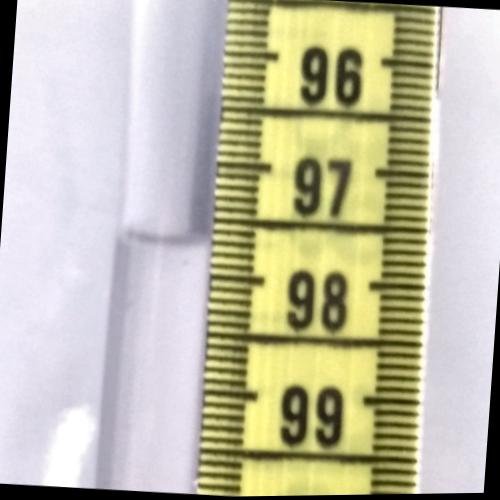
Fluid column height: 97.7 cm